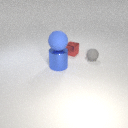
large blue metal cylinder below large blue rubber sphere